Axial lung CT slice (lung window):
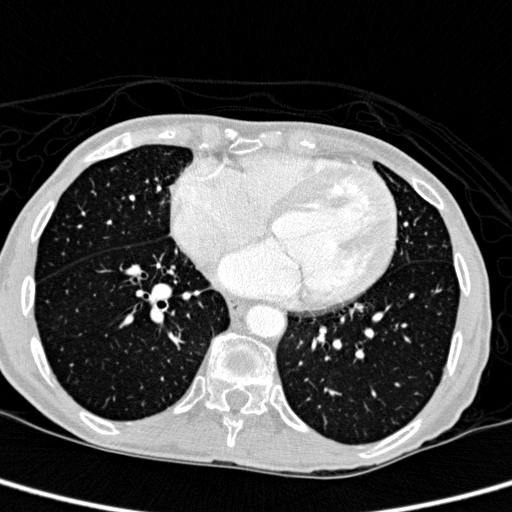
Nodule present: no